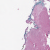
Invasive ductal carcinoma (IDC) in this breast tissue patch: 0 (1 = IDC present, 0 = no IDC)